Question: I'm using sublime to open a directory, and viewing a file now. Is there any keyshort to let me locate the file in the sidebar?

You can see I'm view 'rythm.dart' file, how to locate it in the left file tree?
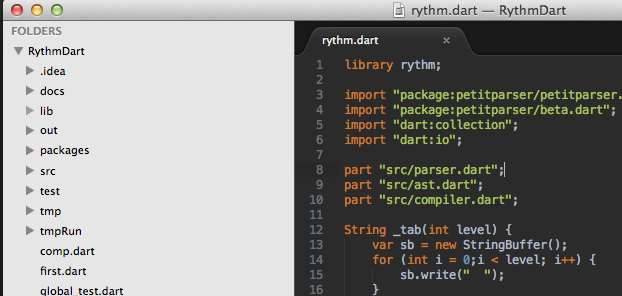
Answer: please install side bar plugins.
and Reveal in side bar in the right click.